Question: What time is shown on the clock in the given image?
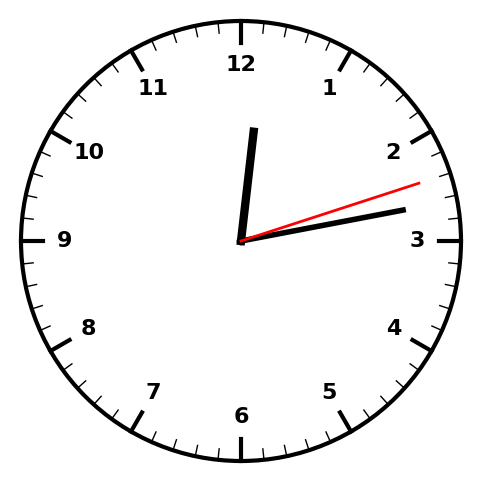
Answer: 12:13:12